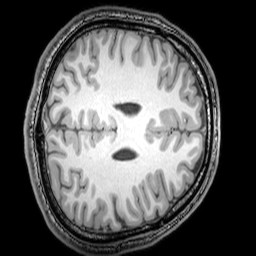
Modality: T1w
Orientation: axial
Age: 24
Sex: male
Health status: healthy
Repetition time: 0.081 s
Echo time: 0.037 s